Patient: sex F, age 77
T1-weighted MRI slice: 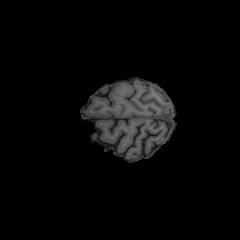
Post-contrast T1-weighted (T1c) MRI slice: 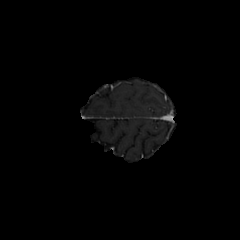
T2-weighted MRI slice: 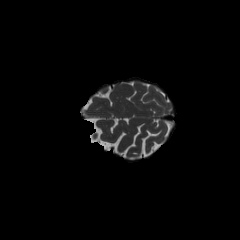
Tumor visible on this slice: no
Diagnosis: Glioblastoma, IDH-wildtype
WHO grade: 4